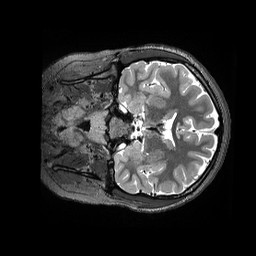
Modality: T2w
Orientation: coronal
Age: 14
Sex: female
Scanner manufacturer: siemens
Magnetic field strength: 3 T
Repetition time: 3.2 s
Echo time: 0.564 s